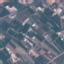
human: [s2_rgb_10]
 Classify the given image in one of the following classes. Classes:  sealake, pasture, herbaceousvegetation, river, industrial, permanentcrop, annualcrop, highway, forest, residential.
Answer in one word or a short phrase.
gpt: PermanentCrop